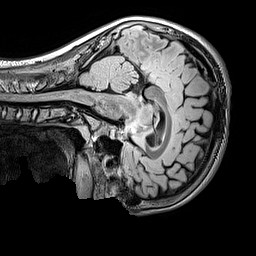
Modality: FLAIR
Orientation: sagittal
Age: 13
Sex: male
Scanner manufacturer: siemens
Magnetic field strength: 3 T
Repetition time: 5 s
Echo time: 0.388 s